Question: I'm pretty new with core graphics. I need to draw a full circle. How do I go about it? I currently have a masked circle.
I referred to <URL>.

'''
//Use the draw rect to draw the Background, the Circle and the Handle
-(void)drawRect:(CGRect)rect{
[super drawRect:rect];
CGContextRef ctx = UIGraphicsGetCurrentContext();
/** Draw the Background **/
//Create the path
CGContextAddArc(ctx, self.frame.size.width/2, self.frame.size.height/2, radius, 0, M_PI *2, 0);
// CGContextFillEllipseInRect(ctx, CGRectMake(self.frame.size.height/2, self.frame.size.width/2, 100, 100));
// CGContextSetRGBFillColor(ctx, 0.5, 0.5, 0.5, 1.0);
//Set the stroke color to black
[[UIColor greenColor]setStroke];
//Define line width and cap
CGContextSetLineWidth(ctx, TB_BACKGROUND_WIDTH);
CGContextSetLineCap(ctx, kCGLineCapButt);
CGContextDrawPath(ctx, kCGPathStroke);
UIGraphicsBeginImageContext(CGSizeMake(TB_SLIDER_SIZE,TB_SLIDER_SIZE));
CGContextRef imageCtx = UIGraphicsGetCurrentContext();
CGContextAddArc(imageCtx, self.frame.size.width/2 , self.frame.size.height/2, radius, 0, ToRad(self.self.startAngle), 0);
[[UIColor redColor]set];
CGContextSetLineWidth(imageCtx, TB_LINE_WIDTH);
CGContextDrawPath(imageCtx, kCGPathStroke);
//save the context content into the image mask
CGImageRef mask = CGBitmapContextCreateImage(UIGraphicsGetCurrentContext());
UIGraphicsEndImageContext();
CGContextSaveGState(ctx);
CGContextClipToMask(ctx, self.bounds, mask);
CGImageRelease(mask);
//list of components
CGFloat components[8] = {
0.0, 0.0, 1.0, 1.0, // Start color - Blue
1.0, 1.0, 1.0, 1.0 }; // End color - Violet
CGColorSpaceRef baseSpace = CGColorSpaceCreateDeviceRGB();
CGGradientRef gradient = CGGradientCreateWithColorComponents(baseSpace, components, NULL, 2);
CGColorSpaceRelease(baseSpace), baseSpace = NULL;
//Gradient direction
CGPoint startPoint = CGPointMake(CGRectGetMidX(rect), CGRectGetMinY(rect));
CGPoint endPoint = CGPointMake(CGRectGetMidX(rect), CGRectGetMaxY(rect));
//Draw the gradient
CGContextDrawLinearGradient(ctx, gradient, startPoint, endPoint, 0);
CGGradientRelease(gradient), gradient = NULL;
CGContextRestoreGState(ctx);
/** Draw the handle **/
[self drawTheHandle:ctx];
}
'''
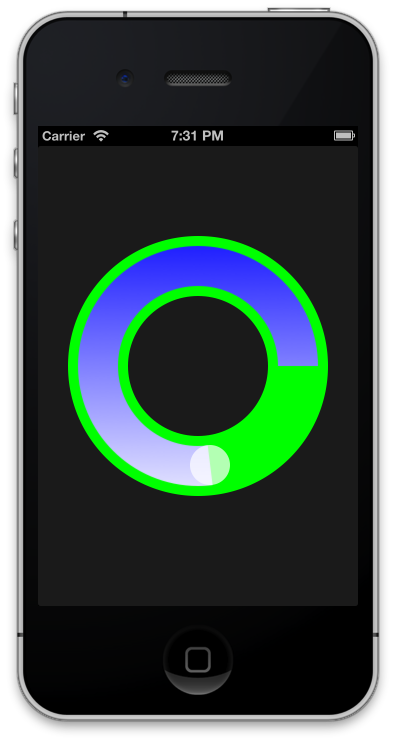
Answer: make the backgroup width and line width to 140 and it works!!
'''
#define TB_BACKGROUND_WIDTH 140 //The width of the dark background
#define TB_LINE_WIDTH 140 //The width of the active area (the gradient) and the width of the handle
'''